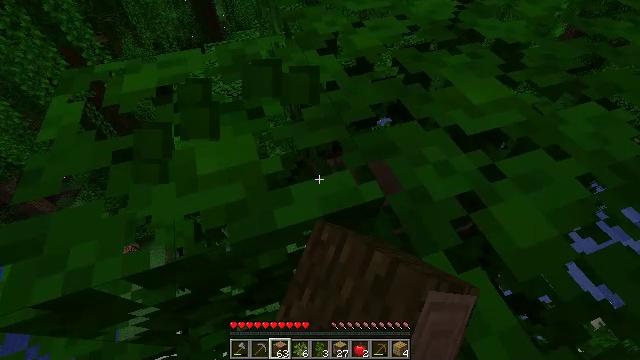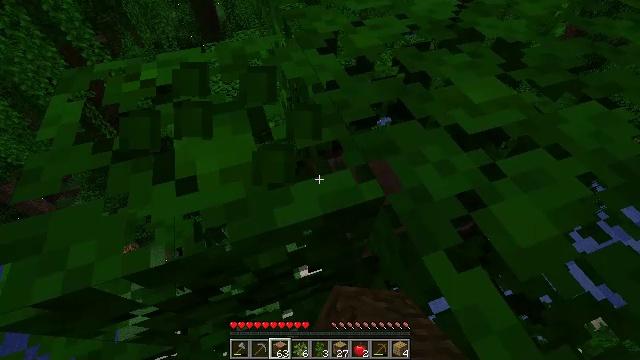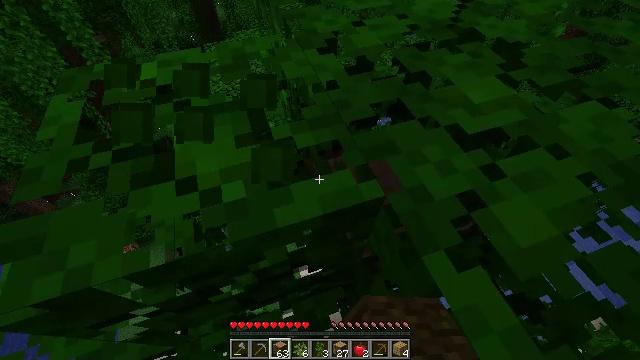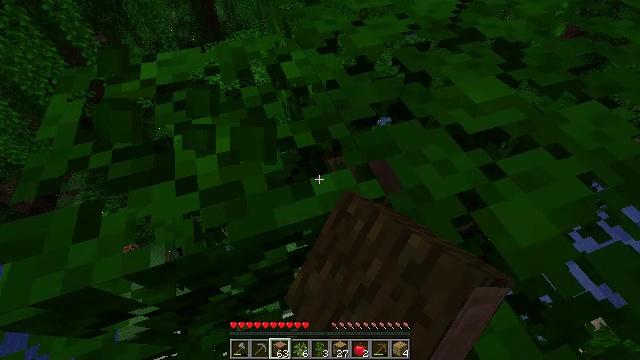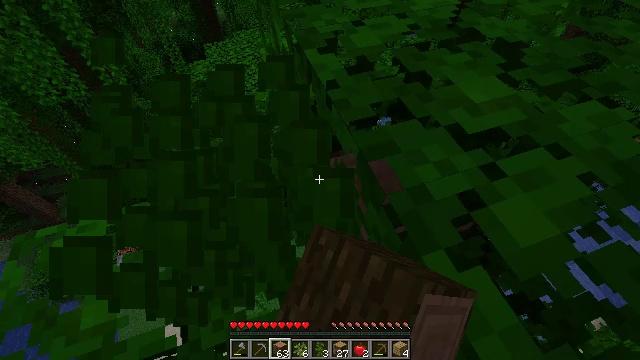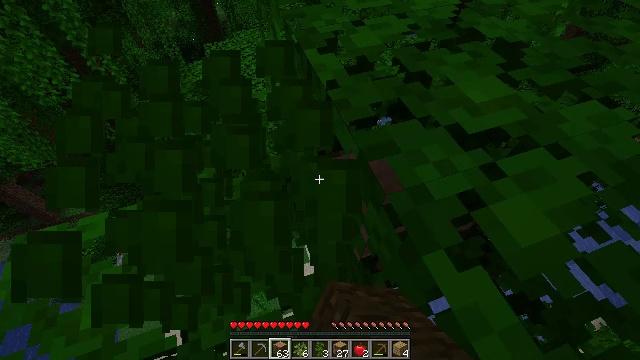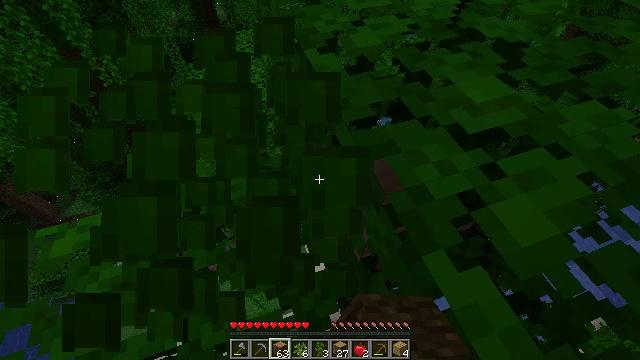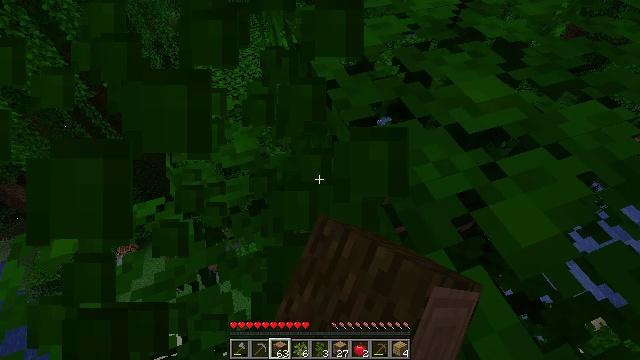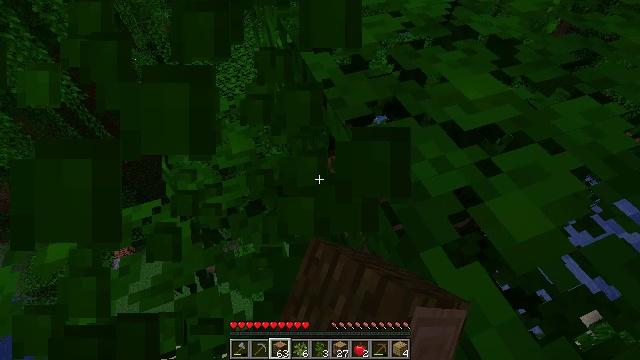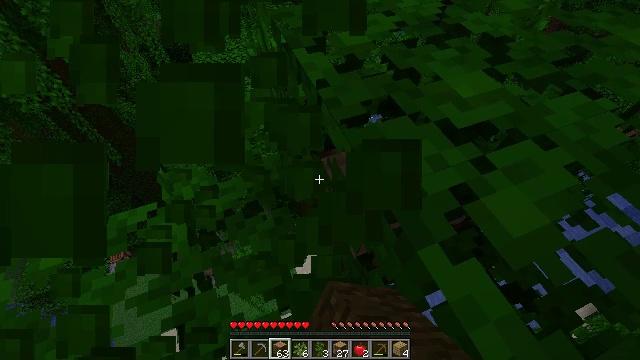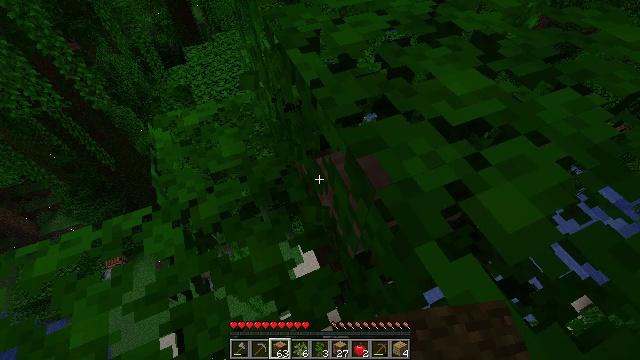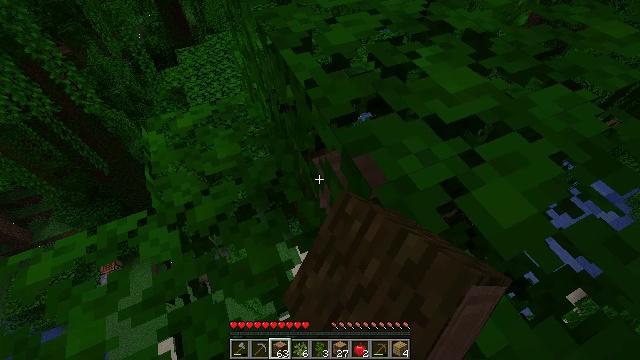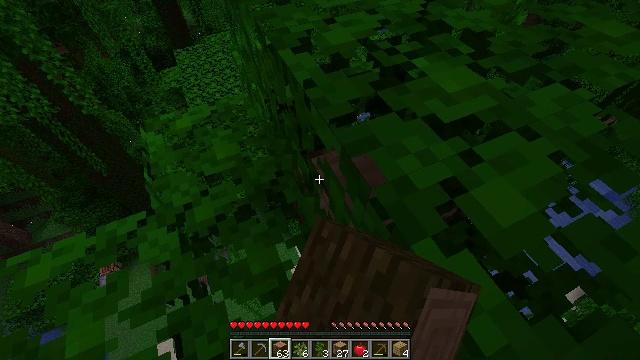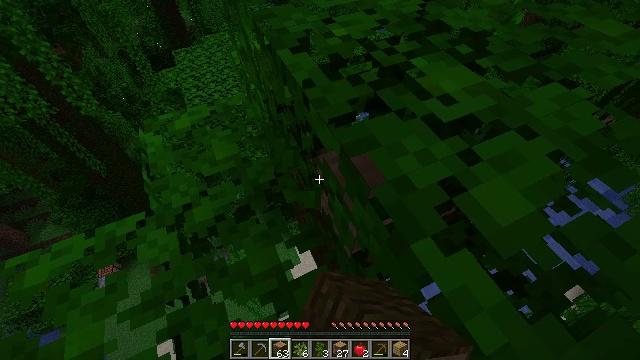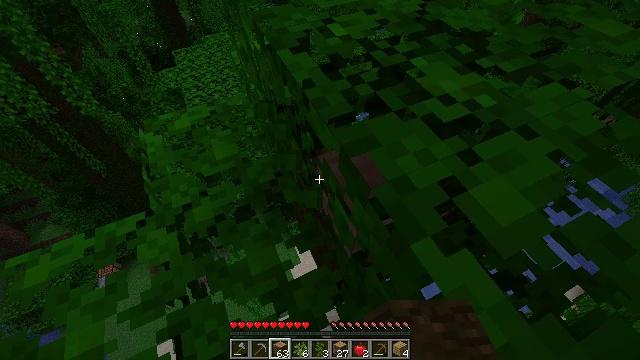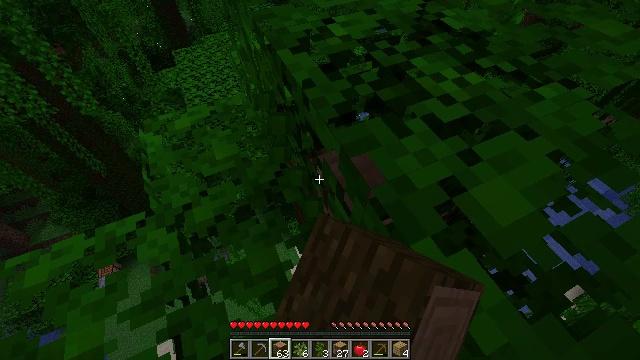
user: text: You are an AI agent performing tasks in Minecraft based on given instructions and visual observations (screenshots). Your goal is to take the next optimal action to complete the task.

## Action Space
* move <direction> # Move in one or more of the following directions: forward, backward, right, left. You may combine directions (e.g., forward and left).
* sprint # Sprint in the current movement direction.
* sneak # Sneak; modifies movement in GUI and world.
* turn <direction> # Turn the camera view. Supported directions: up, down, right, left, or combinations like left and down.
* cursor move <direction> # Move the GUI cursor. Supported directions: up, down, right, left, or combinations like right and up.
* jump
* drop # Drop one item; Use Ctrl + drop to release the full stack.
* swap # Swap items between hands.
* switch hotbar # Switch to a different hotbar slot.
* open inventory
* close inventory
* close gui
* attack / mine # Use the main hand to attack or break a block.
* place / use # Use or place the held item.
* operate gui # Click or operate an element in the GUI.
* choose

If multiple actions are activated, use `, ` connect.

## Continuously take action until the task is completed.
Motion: motion action
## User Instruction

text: Gather jungle leaves from the tree.
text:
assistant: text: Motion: attack / mine
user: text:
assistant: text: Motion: attack / mine
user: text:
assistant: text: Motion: attack / mine
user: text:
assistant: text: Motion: attack / mine
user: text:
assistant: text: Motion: attack / mine
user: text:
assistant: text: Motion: attack / mine
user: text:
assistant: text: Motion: attack / mine
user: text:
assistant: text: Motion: turn right, attack / mine
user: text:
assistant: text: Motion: turn right, attack / mine
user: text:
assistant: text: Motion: turn right, attack / mine
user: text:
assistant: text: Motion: turn right, attack / mine
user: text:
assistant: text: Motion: attack / mine
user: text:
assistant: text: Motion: attack / mine
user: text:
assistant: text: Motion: attack / mine
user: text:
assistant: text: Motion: attack / mine
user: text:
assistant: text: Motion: attack / mine
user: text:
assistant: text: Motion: attack / mine
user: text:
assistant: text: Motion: attack / mine
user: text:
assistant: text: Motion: attack / mine
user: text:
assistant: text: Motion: attack / mine
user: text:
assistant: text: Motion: attack / mine